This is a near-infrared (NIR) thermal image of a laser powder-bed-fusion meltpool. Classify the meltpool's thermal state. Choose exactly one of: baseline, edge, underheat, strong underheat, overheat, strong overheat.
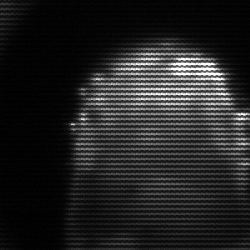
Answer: strong underheat